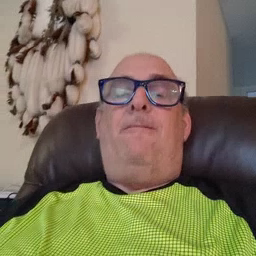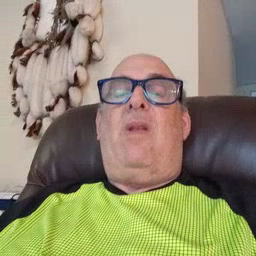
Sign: grass